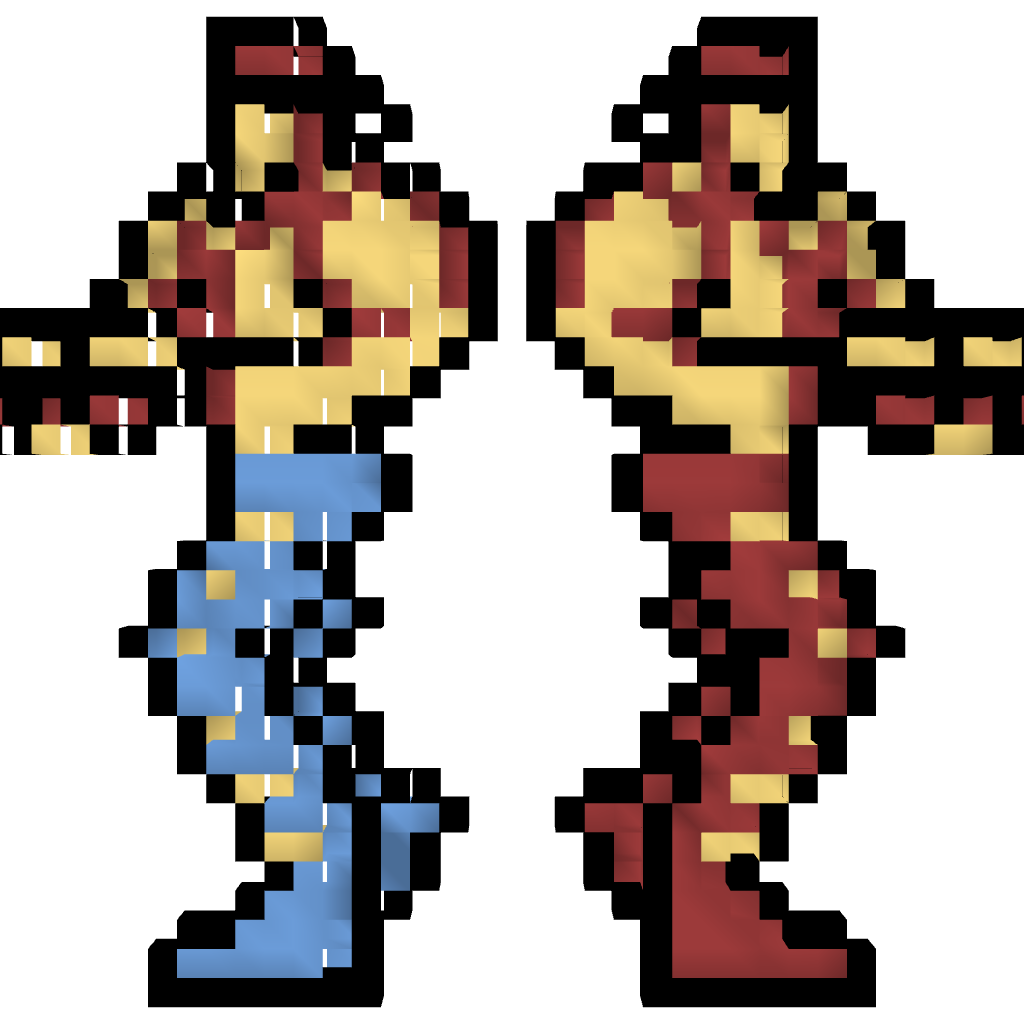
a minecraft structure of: Contra bad low quality